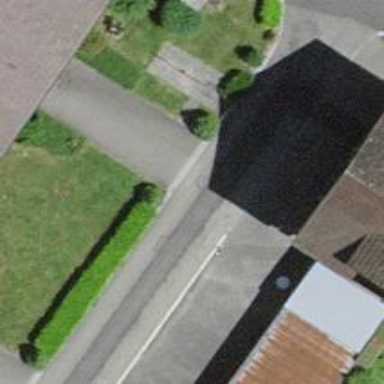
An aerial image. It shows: Hedge acting as barrier.